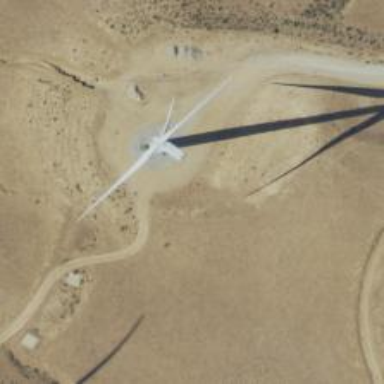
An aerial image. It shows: Wind generator using wind turbines of horizontal axis.